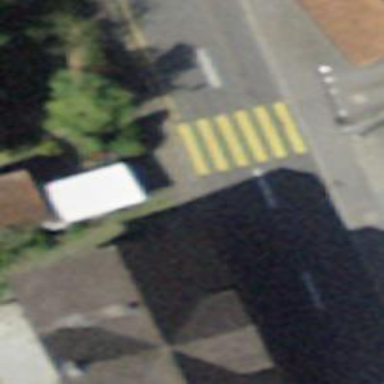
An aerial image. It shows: Marked asphalt footway with zebra crossing.